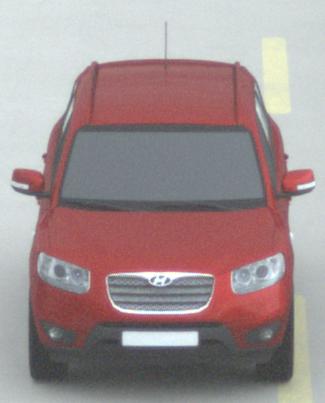
Make: Hyundai
Model: Santa Fe 2.4
Detailed model: Santa Fe (CM)
Model produced from: 2010/01
Model produced until: 2012/09
Doors: 5
Color: red
Road condition: dry road
Daytime: midday
Contrast: low contrast